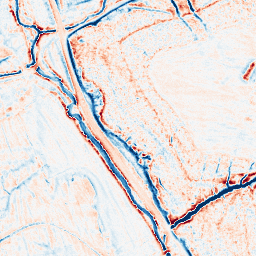
Category: edge_preserving
Decomposition family: anisotropic_diffusion
Decomposition parameters: iterations: 20
kappa: 10
gamma: 0.15
Upsampling method: bspline
Upsampling parameters: scale: 4
Upsampling scale: 4